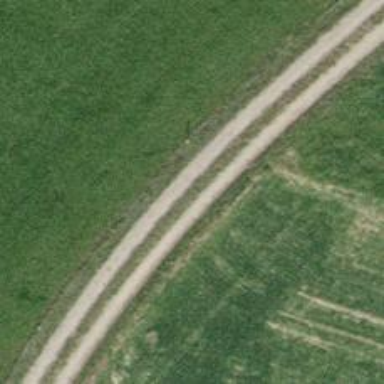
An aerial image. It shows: Track with grade2 pebblestone surface.